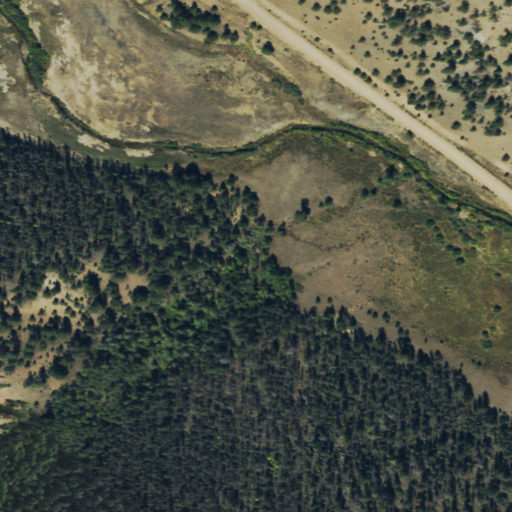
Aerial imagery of valley in Colorado named Euclid Gulch containing evergreen forest, shrub, grassland, herbaceous wetlands, and deciduous forest